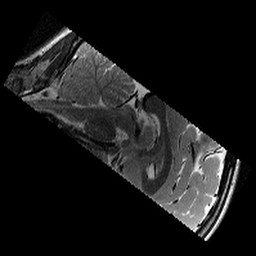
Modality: T2w
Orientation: sagittal
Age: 11
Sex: male
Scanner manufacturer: siemens
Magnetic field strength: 3 T
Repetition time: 9.23 s
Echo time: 0.067 s